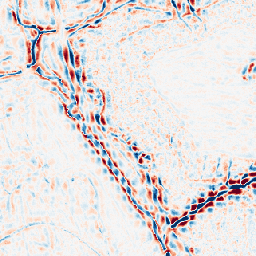
Category: wavelet
Decomposition family: wavelet_biorthogonal
Decomposition parameters: wavelet: bior5.5
level: 3
Upsampling method: area
Upsampling parameters: scale: 8
Upsampling scale: 8